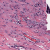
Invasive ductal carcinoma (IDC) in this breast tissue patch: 1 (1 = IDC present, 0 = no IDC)